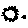
Label: sun